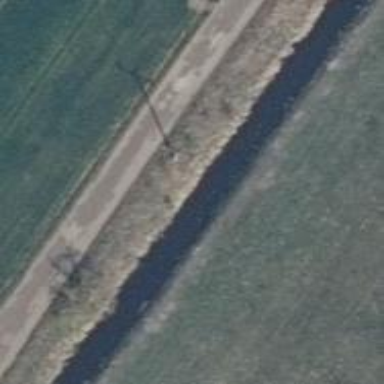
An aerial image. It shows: Power pole.